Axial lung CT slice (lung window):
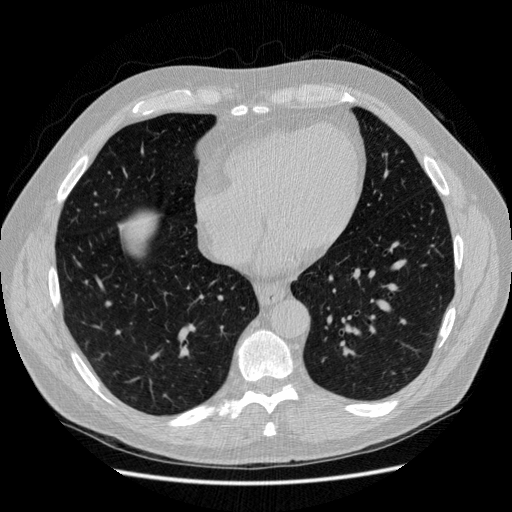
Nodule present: no